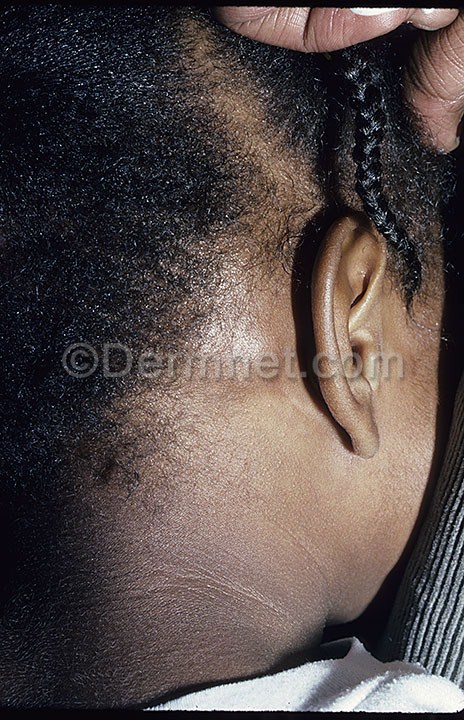
Disease: Tinea Ringworm Candidiasis and other Fungal Infections